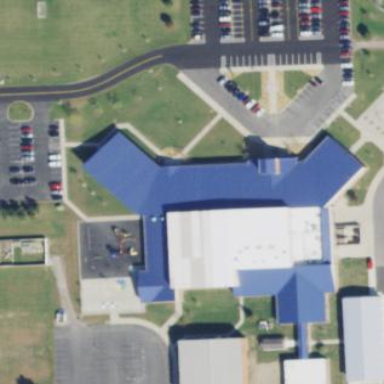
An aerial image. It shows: School building.